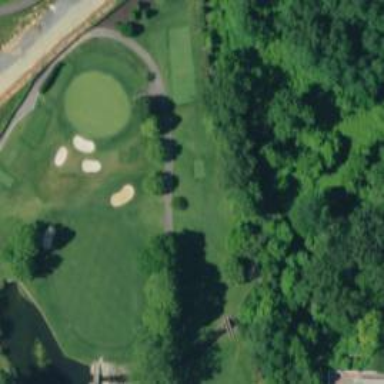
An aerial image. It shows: High-quality path for golf carts on grade 1 tracktype.